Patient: sex M, age 55
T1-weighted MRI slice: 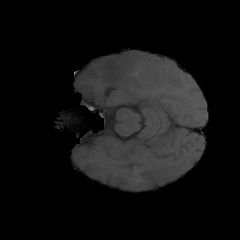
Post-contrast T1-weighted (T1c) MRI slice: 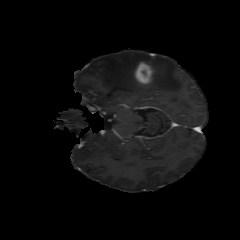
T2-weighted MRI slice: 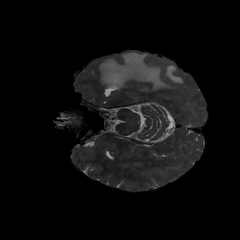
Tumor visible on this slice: yes
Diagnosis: Glioblastoma, IDH-wildtype
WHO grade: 4